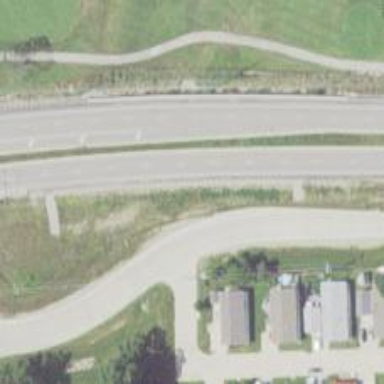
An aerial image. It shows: This image shows trunk highway that functions as expressway.